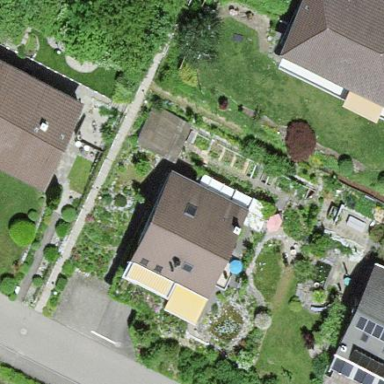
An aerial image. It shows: Residential building.